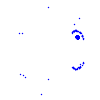
Particle: electron